Question: I fat fingered something when hitting debug and now I am stuck in this view.
Ive never seen it before, have no idea how I did it and would LOVE to know how to undo it.
Mind you this is a Windows Phone 8 app.

'''
<phone:PhoneApplicationPage
xmlns="http://schemas.microsoft.com/winfx/2006/xaml/presentation"
xmlns:x="http://schemas.microsoft.com/winfx/2006/xaml"
xmlns:phone="clr-namespace:Microsoft.Phone.Controls;assembly=Microsoft.Phone"
xmlns:shell="clr-namespace:Microsoft.Phone.Shell;assembly=Microsoft.Phone"
xmlns:d="http://schemas.microsoft.com/expression/blend/2008"
xmlns:mc="http://schemas.openxmlformats.org/markup-compatibility/2006"
xmlns:UI="clr-namespace:Microsoft.Advertising.Mobile.UI;assembly=Microsoft.Advertising.Mobile.UI"
x:Class="mycuts.MainPage"
mc:Ignorable="d"
FontFamily="{StaticResource PhoneFontFamilyNormal}"
FontSize="{StaticResource PhoneFontSizeNormal}"
Foreground="{StaticResource PhoneForegroundBrush}"
SupportedOrientations="Portrait" Orientation="Portrait"
shell:SystemTray.IsVisible="True">
<phone:PhoneApplicationPage.ApplicationBar>
<shell:ApplicationBar>
<shell:ApplicationBarIconButton x:Name="add" Text="add" IconUri="/images/add.png"/>
<shell:ApplicationBarIconButton x:Name="del" Text="delete" IconUri="/images/minus.png"/>
</shell:ApplicationBar>
</phone:PhoneApplicationPage.ApplicationBar>
<Grid x:Name="LayoutRoot" Background="Transparent">
<!--TitlePanel contains the name of the application and page title-->
<StackPanel x:Name="TitlePanel" Grid.Row="0" Margin="12,17,0,28">
<TextBlock Text="RT APPS" Style="{StaticResource PhoneTextNormalStyle}" Margin="12,0"/>
<TextBlock Text="My Cuts" Margin="9,-7,0,0" Style="{StaticResource PhoneTextTitle1Style}"/>
</StackPanel>
<Grid x:Name="ContentPanel" Margin="0,161,0,0">
<StackPanel Orientation="Vertical">
<ListBox x:Name="cutsList" Height="451"/>
<!--<UI:AdControl ApplicationId="test_client" AdUnitId="Image480_80" HorizontalAlignment="Left" Height="80" VerticalAlignment="Top" Width="480"/>-->
</StackPanel>
</Grid>
</Grid>
</phone:PhoneApplicationPage>
'''
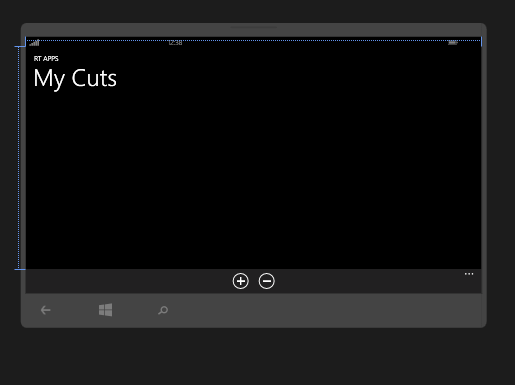
Answer: Sometimes the Blend or Visual Studio 2012/2013 Designer can go wacky like that. You can do one of two things:
1. Close and Reopen the XAML page
2. Shut down and reopen Visual Studio
Usually the first option fixes it for me, but the second one always does.
Happy coding!